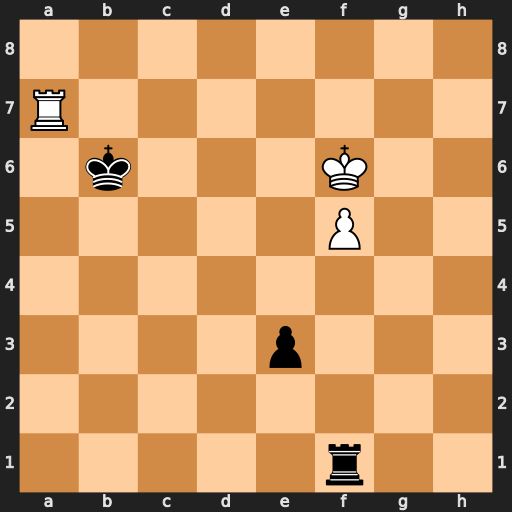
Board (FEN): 8/R7/1k3K2/5P2/8/4p3/8/5r2
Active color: w
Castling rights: -
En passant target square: -
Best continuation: Re7 Rf3 Kg5 Kc5 Kg4 Rf1 Rxe3